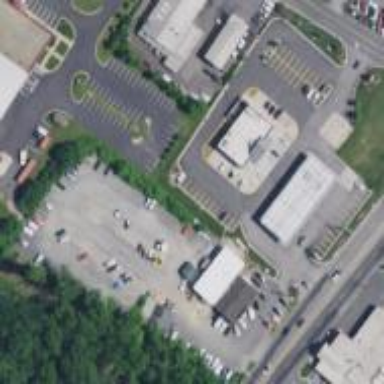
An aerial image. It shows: Retail area.